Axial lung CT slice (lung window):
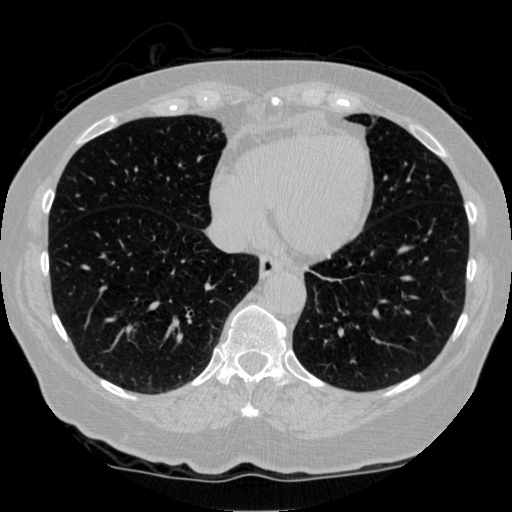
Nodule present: no